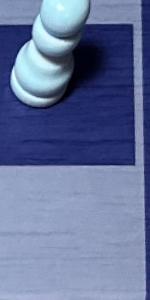
Label: Empty